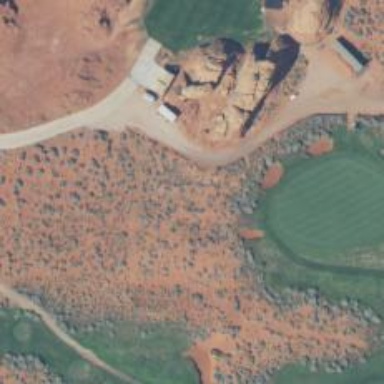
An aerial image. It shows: Path designated for golf carts.